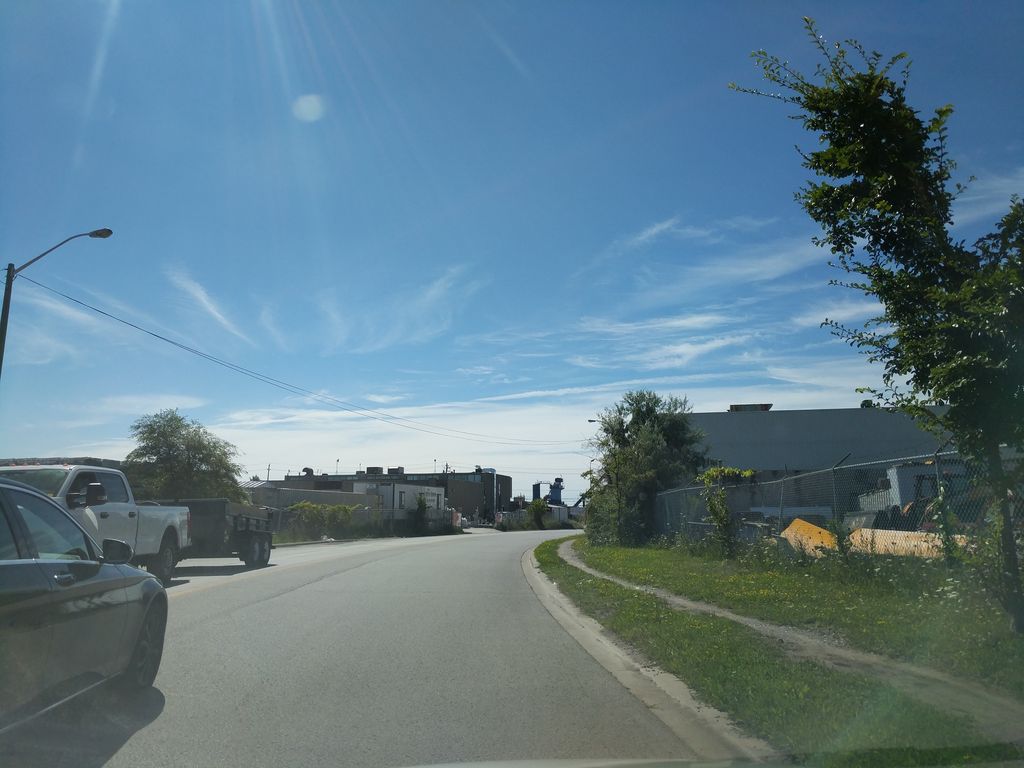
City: toronto